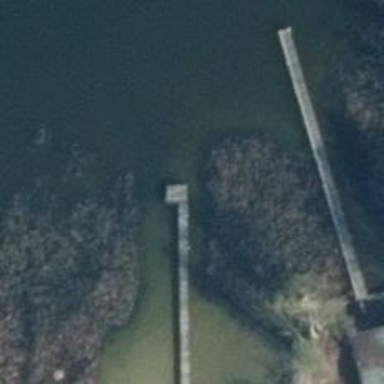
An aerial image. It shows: Man-made pier.